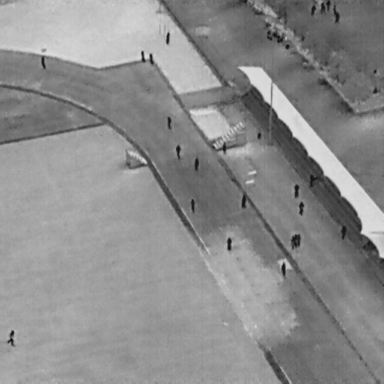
There are 25 objects shown in the infrared image, including 24 People, and a DontCare.